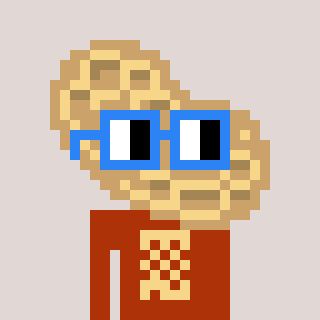
a pixel art character with square blue glasses, a peanut-shaped head and a hotbrown-colored body on a warm background